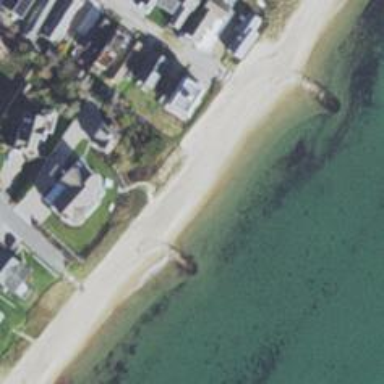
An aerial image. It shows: Breakwater structure.